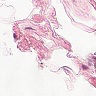
Metastatic tissue present: no